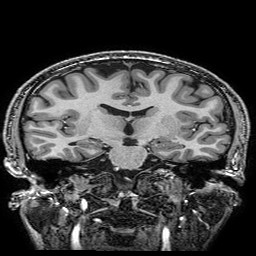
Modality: T1w
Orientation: sagittal
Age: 22
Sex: male
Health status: healthy